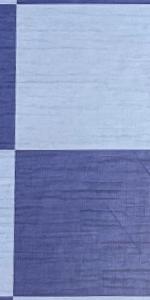
Label: Empty